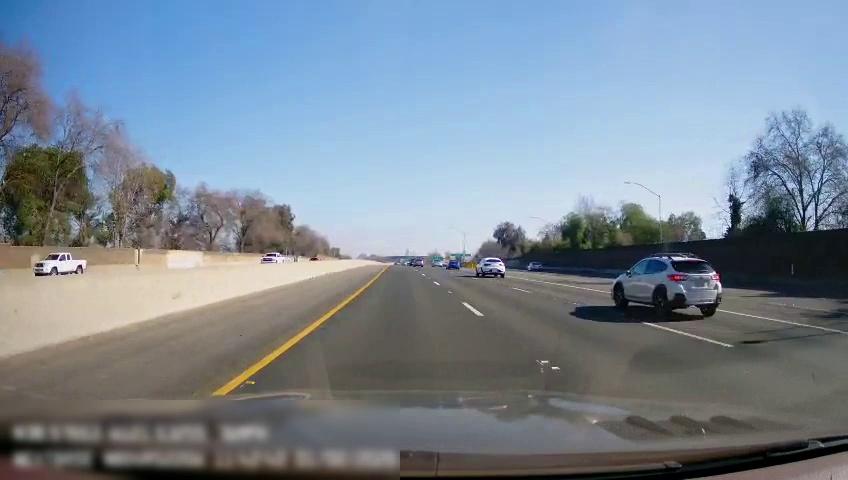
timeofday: Day
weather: Sunny
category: Vehicles | Truck
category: Vehicles | Truck
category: Drivable Space
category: Vehicles | Car
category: Vehicles | SUV
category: Vehicles | Car
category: Vehicles | Car
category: Lanes | Current Lane
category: Lanes | Current Lane
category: Lanes | Current Lane
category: Lanes | Alternate Lane
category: Lanes | Alternate Lane
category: Traffic | Signs
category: Traffic | Signs